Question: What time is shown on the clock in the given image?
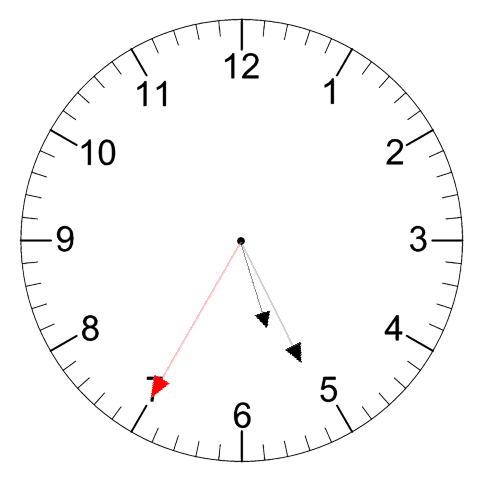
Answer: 05:25:35